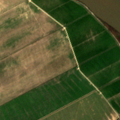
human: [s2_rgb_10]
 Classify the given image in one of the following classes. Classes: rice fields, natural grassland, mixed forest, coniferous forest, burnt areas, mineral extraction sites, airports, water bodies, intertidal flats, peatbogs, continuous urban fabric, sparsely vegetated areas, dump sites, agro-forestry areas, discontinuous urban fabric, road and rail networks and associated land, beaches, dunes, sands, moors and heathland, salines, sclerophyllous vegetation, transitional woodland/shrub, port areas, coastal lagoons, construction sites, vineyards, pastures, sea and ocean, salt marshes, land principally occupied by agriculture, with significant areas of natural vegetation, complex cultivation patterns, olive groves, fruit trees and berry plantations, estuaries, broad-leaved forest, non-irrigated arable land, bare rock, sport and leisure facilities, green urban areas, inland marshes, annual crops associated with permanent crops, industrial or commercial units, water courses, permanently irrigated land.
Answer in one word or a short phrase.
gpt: permanently irrigated land, rice fields, salt marshes, estuaries